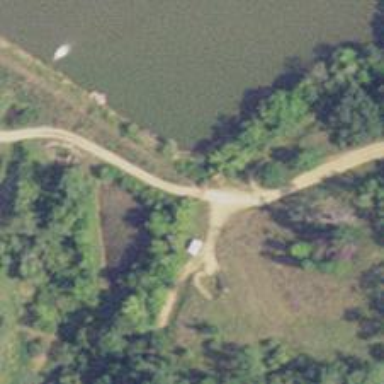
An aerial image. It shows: Driveway that functions as bridge.